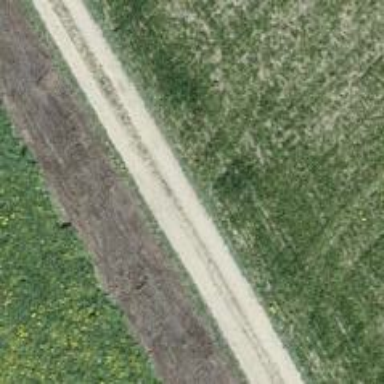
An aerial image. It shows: Unpaved track with grade2 track type.